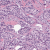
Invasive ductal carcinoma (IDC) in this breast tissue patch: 1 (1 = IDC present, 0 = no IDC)